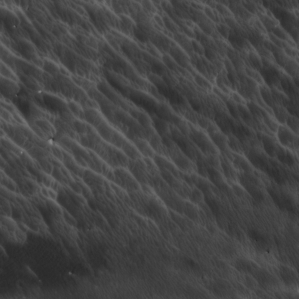
Label: non_frost